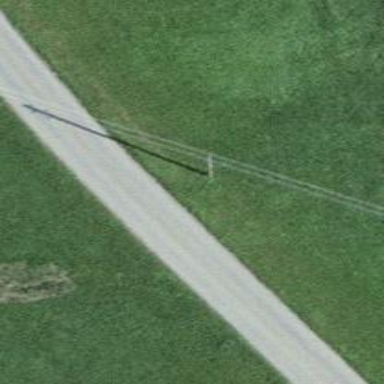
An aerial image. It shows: Utility pole in the area.